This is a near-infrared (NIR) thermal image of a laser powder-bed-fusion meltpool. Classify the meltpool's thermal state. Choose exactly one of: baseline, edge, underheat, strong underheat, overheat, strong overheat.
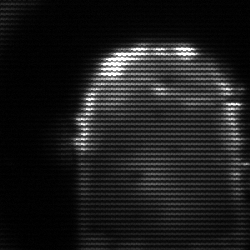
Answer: baseline